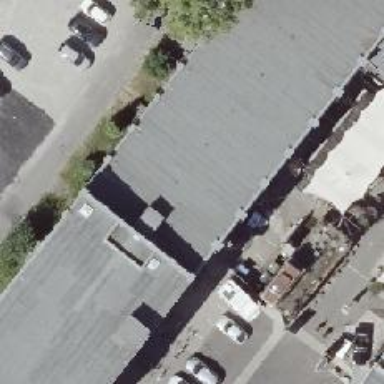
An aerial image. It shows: Furniture shop.